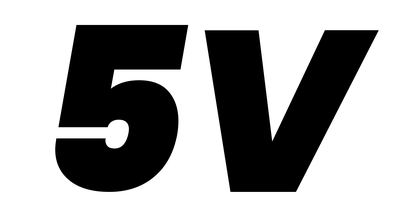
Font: Poppins-BlackItalic